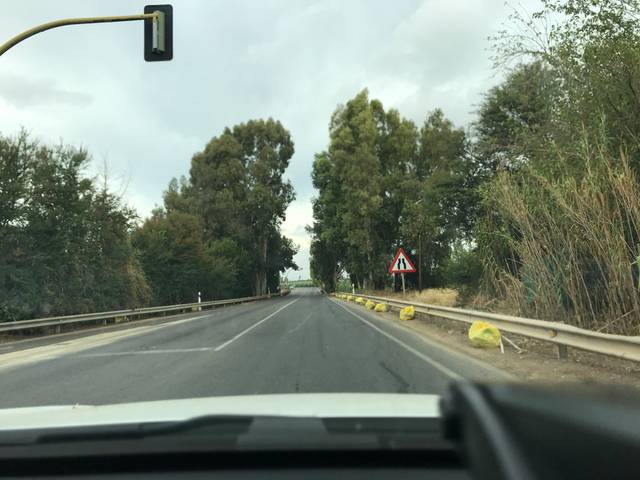
Region: Spain
Coordinates: 37.429, -5.931